Question: Firebase used to have custom parameter type text to record individual info like this

But now Firebase has updated and I can't find any way to record text parameters anymore, only number parameters are recorded. The button "Edit parameter reporting" is gone, and now the function has moved to the "Manage Custom Definition" which has the "Custom dimensions" tab and "Custom metrics" tab. I don't know what "Custom dimensions" is for, "Custom metrics" is only for registering number parameter.
Is the feature to record text parameter gone? If not, how do I record text parameter?
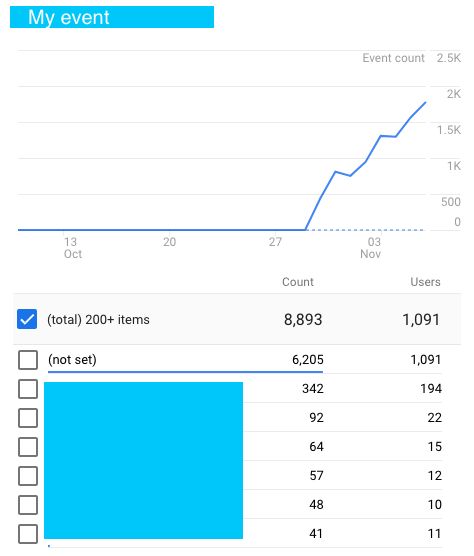
Answer: They are basically the same. Firebase recently deprecated the custom parameter reporting and replaced it with the <URL>.
Prior to the rollout, you need to register the parameter per event. Now, you only need to register the parameter in the "Manage Custom Definition" once, and you will see a report for each event that will log the parameter.
- -